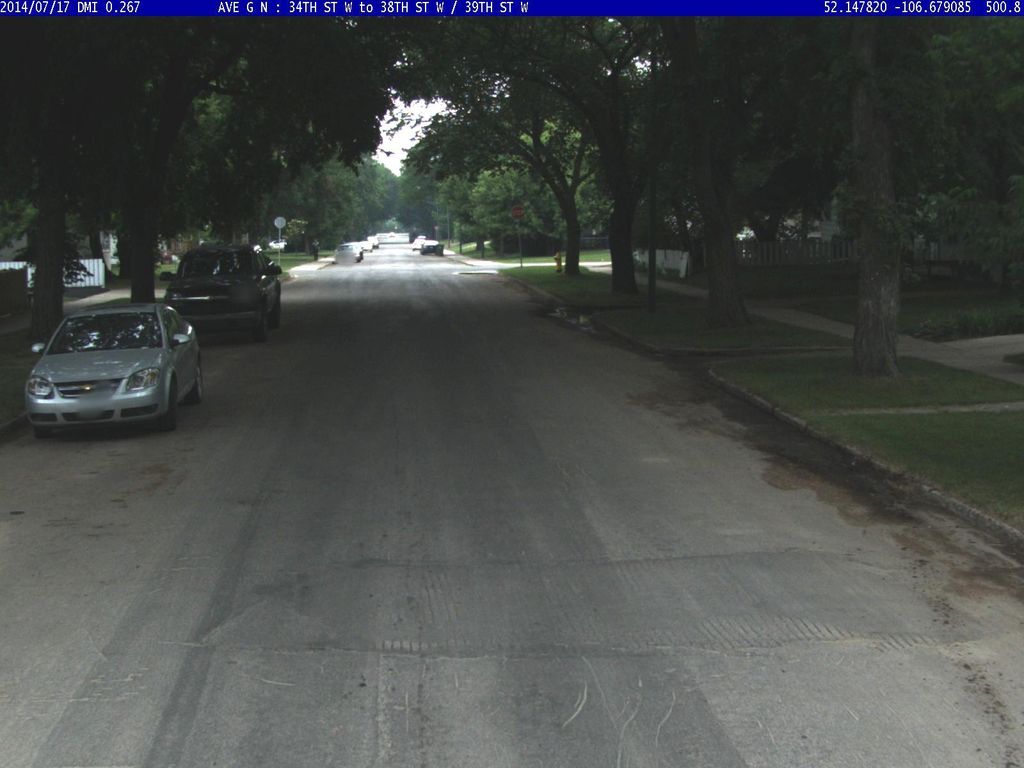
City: saskatoon